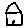
Label: house